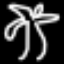
Label: palm tree